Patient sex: M
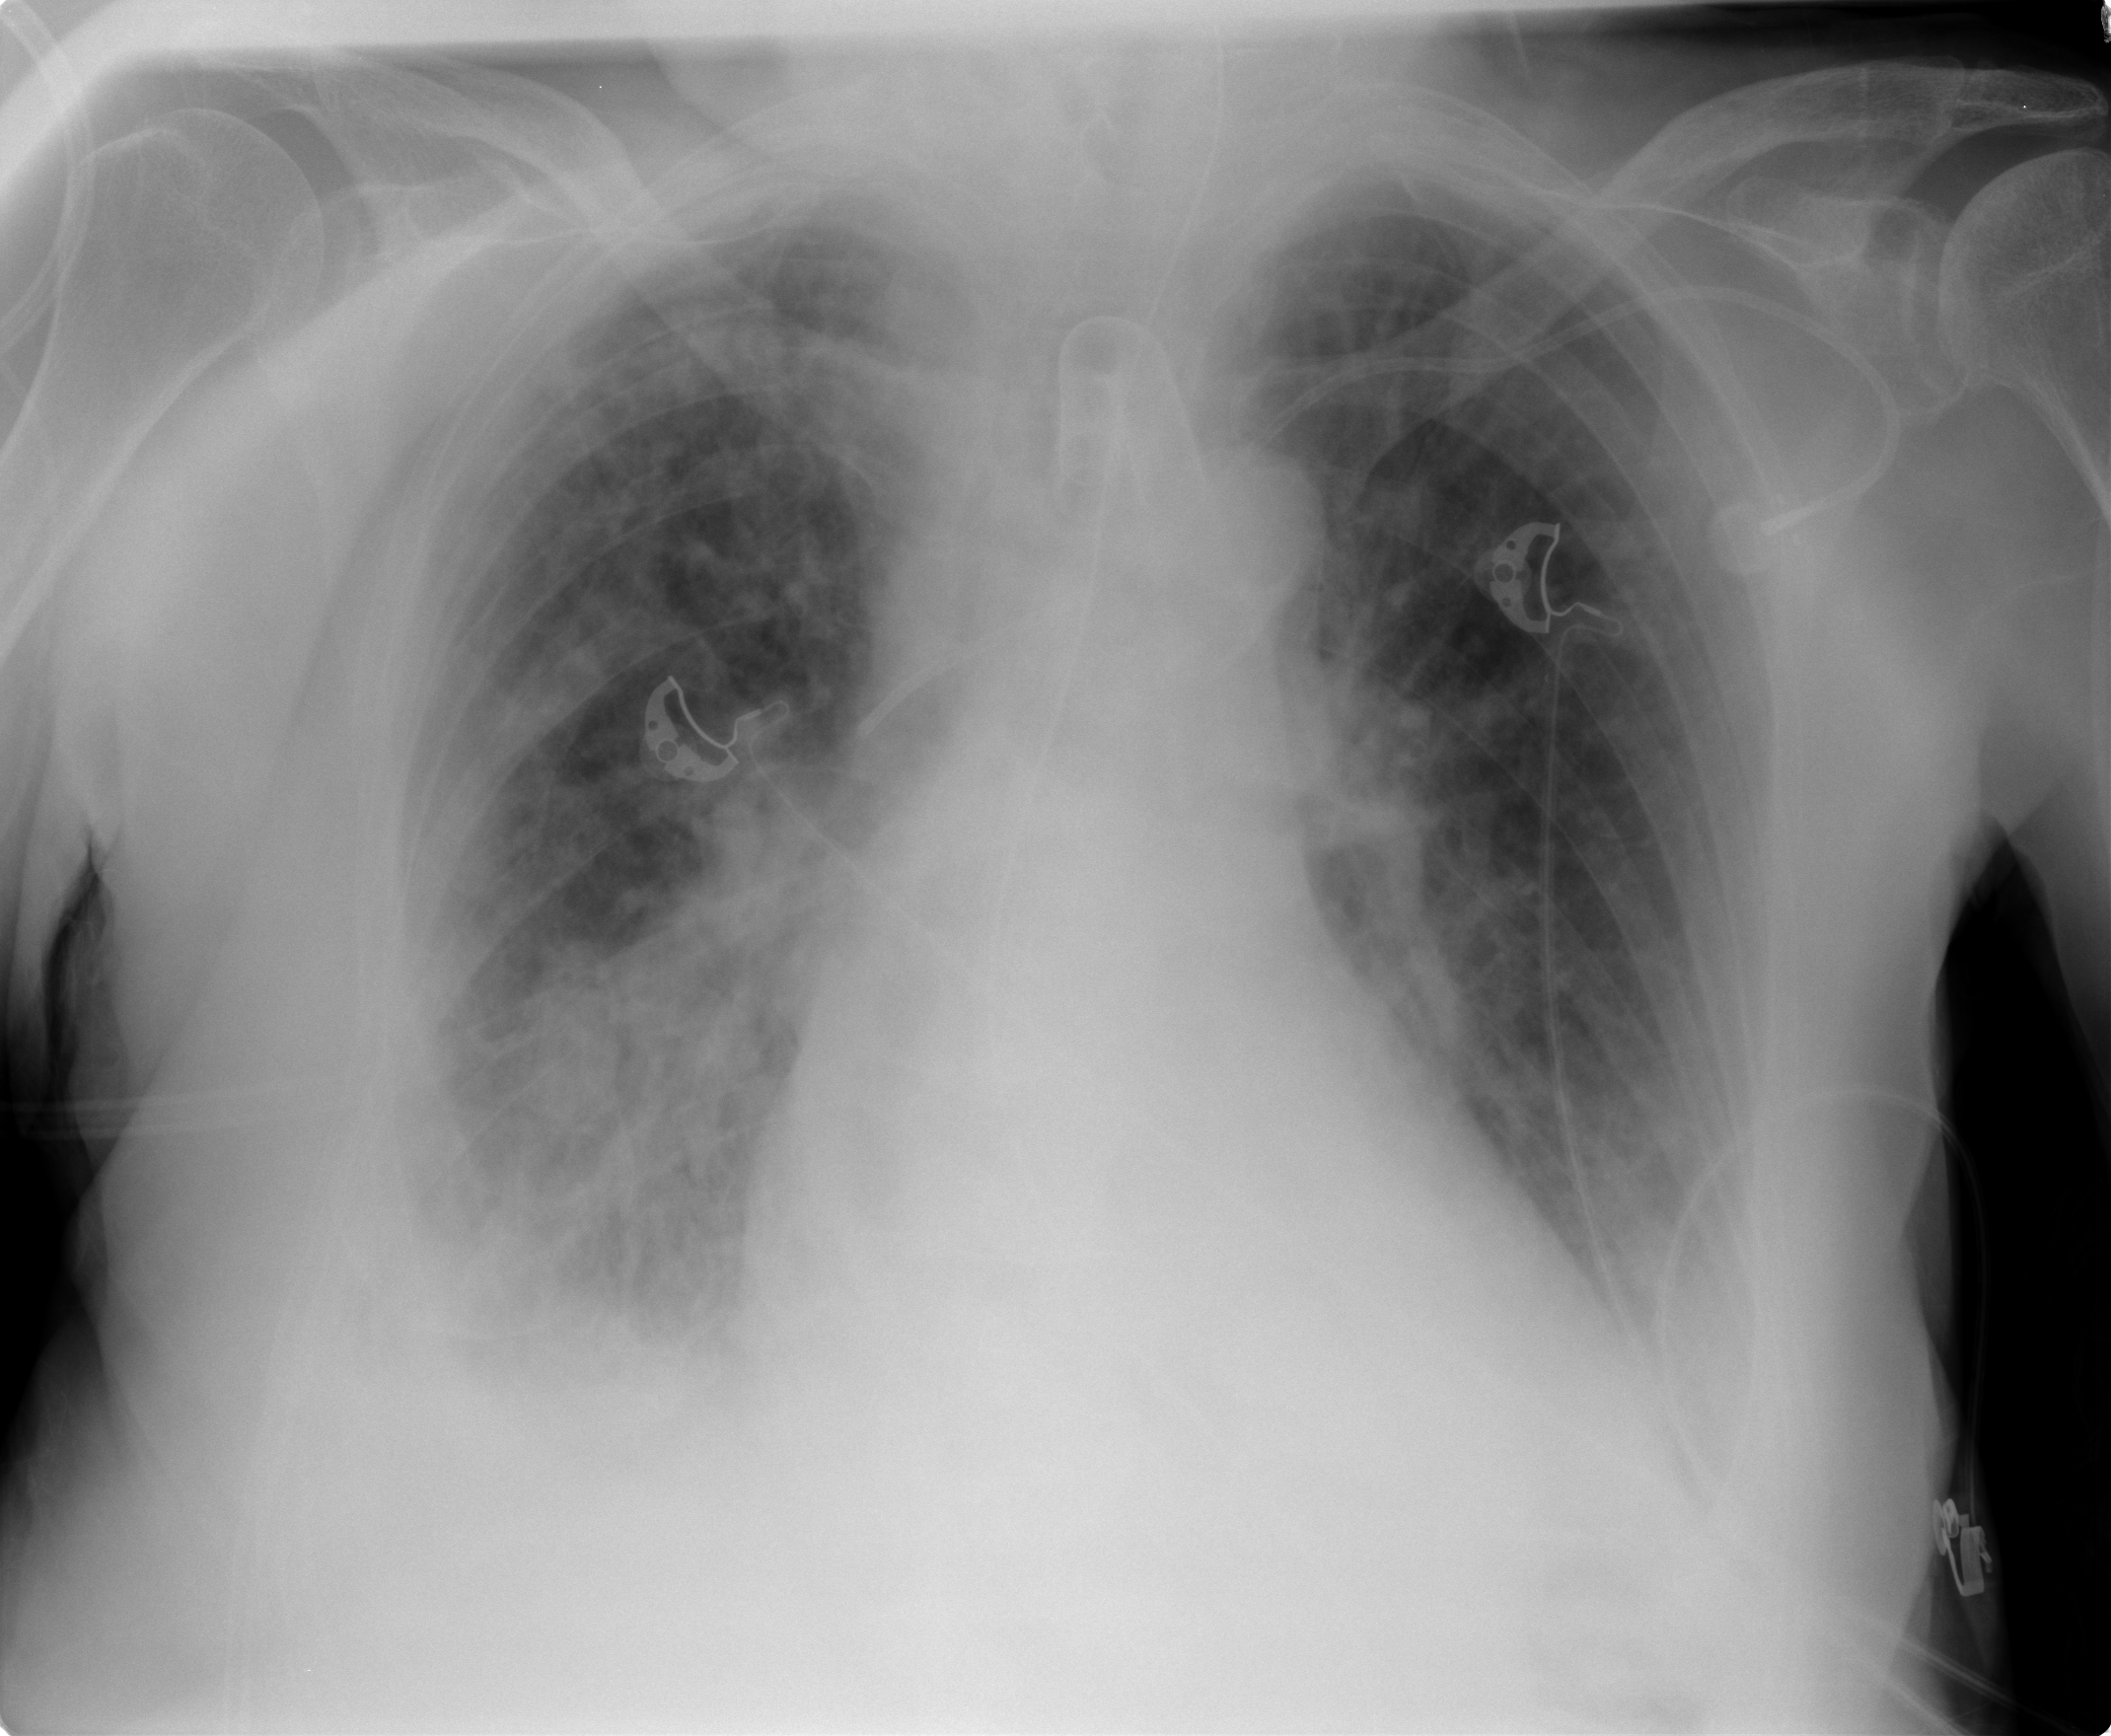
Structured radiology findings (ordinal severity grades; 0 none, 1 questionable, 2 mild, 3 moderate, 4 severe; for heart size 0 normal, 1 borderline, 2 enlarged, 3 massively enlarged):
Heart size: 0
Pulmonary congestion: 2
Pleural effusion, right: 2
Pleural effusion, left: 2
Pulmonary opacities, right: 3
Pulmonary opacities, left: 0
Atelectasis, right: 2
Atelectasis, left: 2